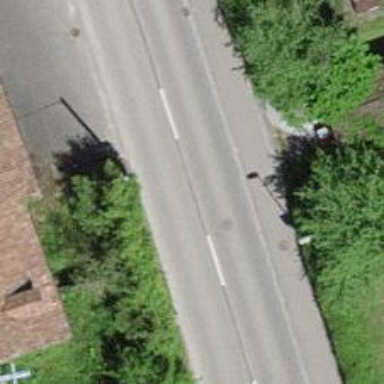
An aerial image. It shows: Secondary asphalt road with cycle track on the left.